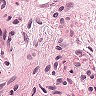
Metastatic tissue present: yes